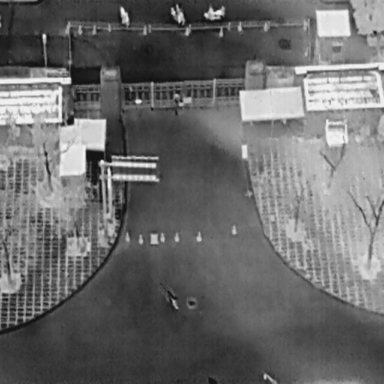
There are five objects shown in the infrared image, including four Bicycles, and a Person.